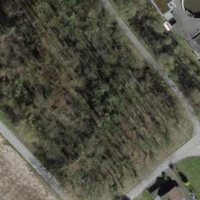
EUNIS habitat code: 41
Species observed at this site:
Lolium perenne
Prunus avium